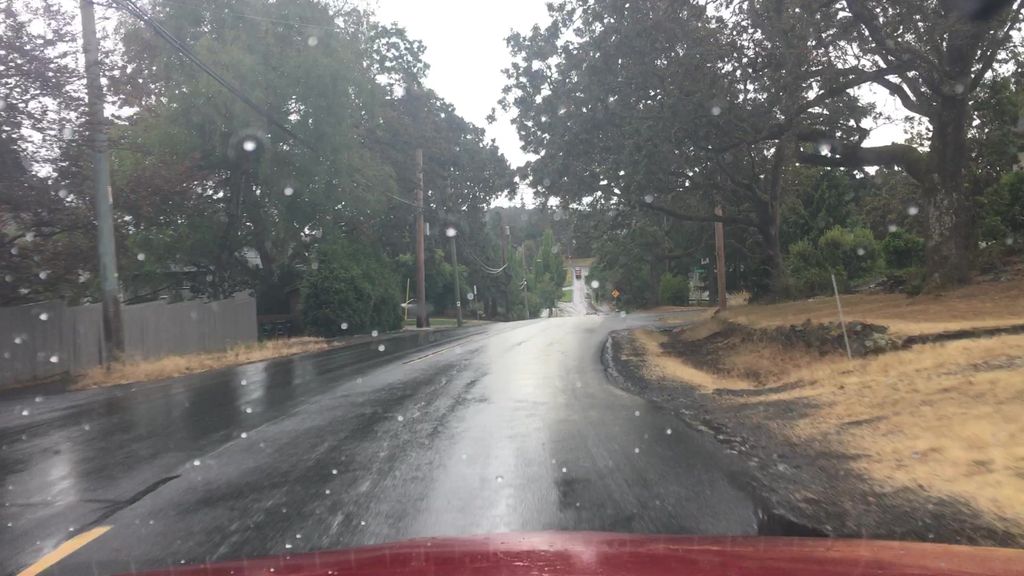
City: victoria